Question: Ohoy. As Im upgrading my app to L, I replaced ActionBars with Toolbars and whenever I start an ActionMode now it pushes down all the content. (I suppose this is because the ActionBar is once again shown in order to display the ActionMode.) Is it possible to display the ActionMode as an overlay, or have it reside within the Toolbar?
Also no styling options seem to apply to it, which makes me wonder whether theres a new way to style it. Any ideas?
Im using AppCompat V7 21 and so far Ive tried 'windowActionModeOverlay=true' and 'toolbar.startActionMode(..)'

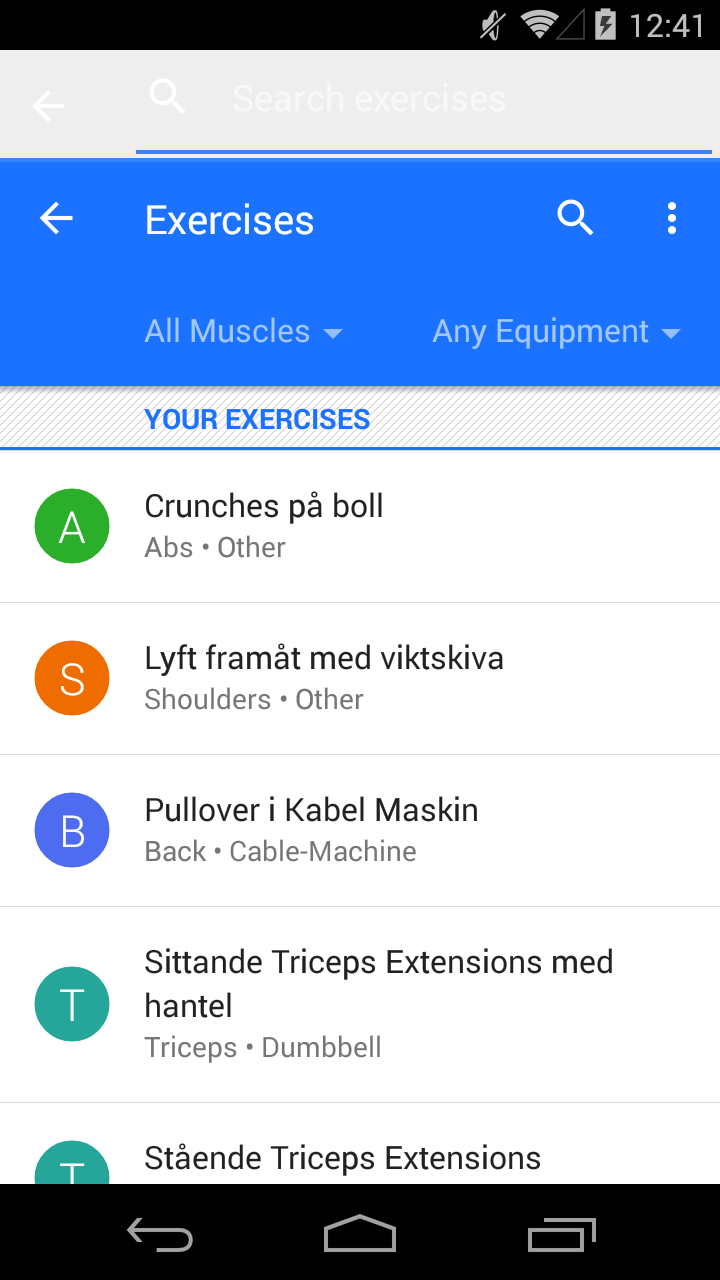
Answer: Use '<item name="windowActionModeOverlay">true</item>' in your app theme (without 'android:').